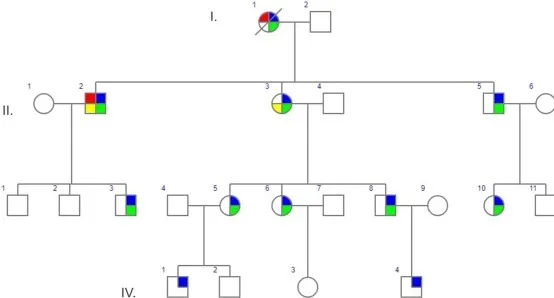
Family pedigree. I. -IV. - generations,. - affected male,. - affected female,. Proband,. - deceased, probably affected (not genetically confirmed).
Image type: pathology (immunostaining)